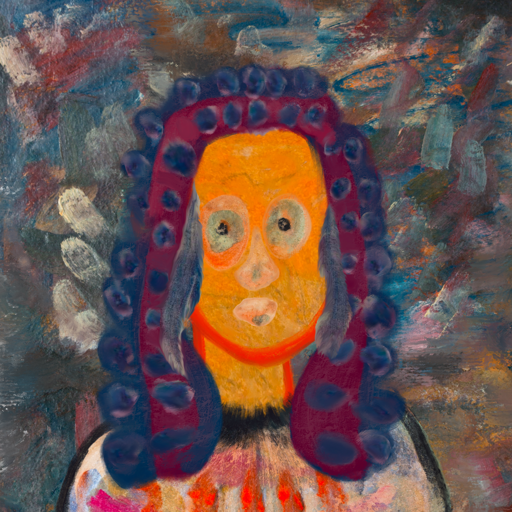
Background: Boggyland, Head And Neck Front: Sisters, Face Front: Childish, Bust: Childish, Hair Front: Hill_Girl, Head Accessory: Blank, Second Necklace: Blank, Necklace: Blank, Baby: Blank